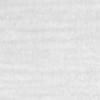
Label: no_change